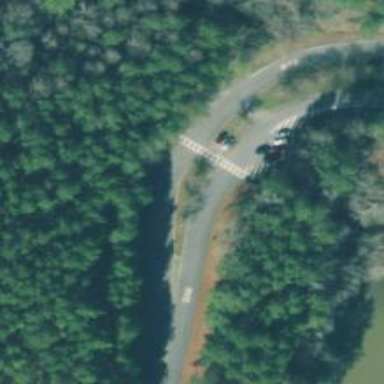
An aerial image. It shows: Uncontrolled road crossing.